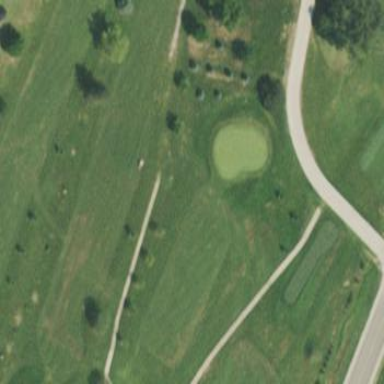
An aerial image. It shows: Golf fairway surrounded by grass.